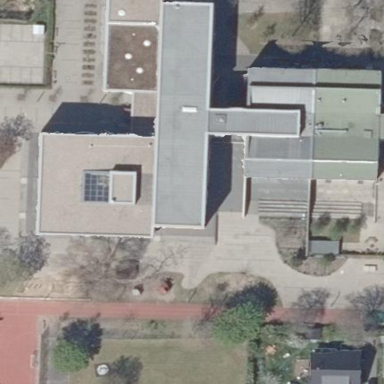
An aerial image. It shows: School.